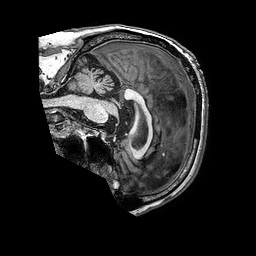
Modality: T1w
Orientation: sagittal
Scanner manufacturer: philips
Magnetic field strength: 3 T
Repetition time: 0.006882 s
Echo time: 0.003151 s